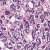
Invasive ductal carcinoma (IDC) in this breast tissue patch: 1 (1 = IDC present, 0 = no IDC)